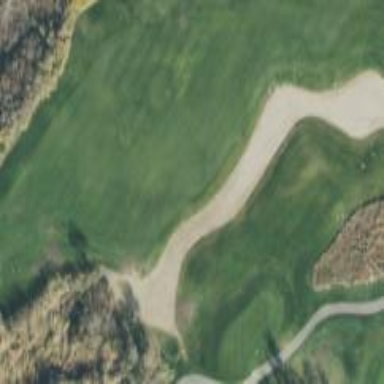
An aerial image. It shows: Golf bunker filled with sandy terrain.